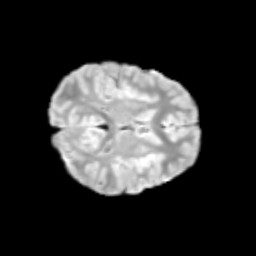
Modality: T2w
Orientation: axial
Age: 9
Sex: male
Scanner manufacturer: siemens
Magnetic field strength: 3 T
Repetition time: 3.8 s
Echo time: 0.07 s